Question: I have a form with two fields
'''
<input type="text" name="total_plots" value="" placeholder="Enter Total plots" />
<input type="text" name="available_plots" value="" placeholder="Enter Available Plots " />
'''
Available plot "available_plots" field value should be less than total plots "total_plots" field value
I don't want to write callbacks. I want to extend the form validation rule.
How to ?
'''
<?php if ( ! defined('BASEPATH')) exit('No direct script access allowed');
class MY_Form_validation extends CI_Form_validation {
public function __construct()
{
parent::__construct();
$this->CI =& get_instance();
}
public function check_avail($str)
{
$this->CI->form_validation->set_message('check_avail', 'Available plot should be less than Total plot.');
$total_plots = $this->CI->input->post('total_plots');
//echo '------'.$total_plots;
//echo '------'.$str;
if($str > $total_plots){
return false;
}
}
} // class
'''
I have written rules in config
'''
<?php
$config['plot_settings'] = array(
array(
'field' => 'total_plots',
'label' => 'Total Plots',
'rules' => 'trim|xss_clean'
),
array(
'field' => 'available_plots',
'label' => 'Available Plots',
'rules' => 'trim|xss_clean|check_avail'
)
);
?>
'''
Controller
'''
<?php
defined('BASEPATH') OR exit('No direct script access allowed');
class Plot extends CI_Controller {
public function __construct()
{
parent::__construct();
$this->load->library('Admin_layout');
$this->load->model('admin/plot_model');
$this->config->load('plot_rules');
$this->output->enable_profiler(TRUE);
$this->new_name='';
}
public function add(){
$this->form_validation->set_rules($this->config->item('plot_settings'));
$this->form_validation->set_error_delimiters('<p><b>', '</b></p>');
if ($this->form_validation->run('submit') == FALSE )
{
$this->admin_layout->set_title('Post Plot');
$this->admin_layout->view('admin/post_plot');
}
}//add
}
'''
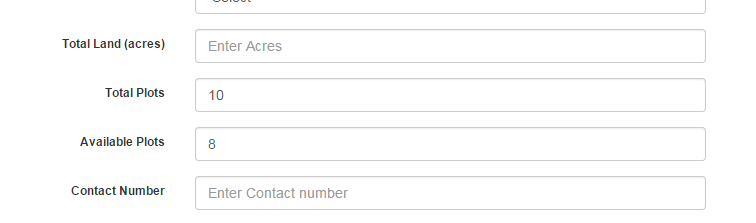
Answer: I think you can do this without writing a callback or extending the validation rule.
CI already provides a validation rule to check for less_than value.
'''
$total_plots = $this->input->post('total_plots');
$this->form_validation->set_rules('available_plots', 'Available Plots', "less_than[$total_plots]");
'''
It should work.